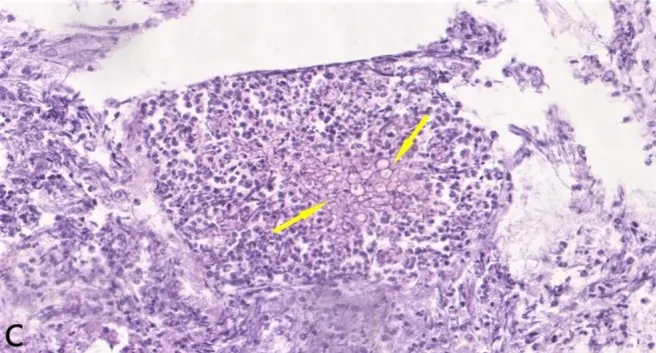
Fungal hyphae (yellow arrows) in the bronchial wash (original magnification x 100).
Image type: pathology (h&e)